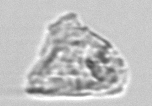
Label: detritus_transparent